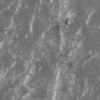
Label: not_dusty